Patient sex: M
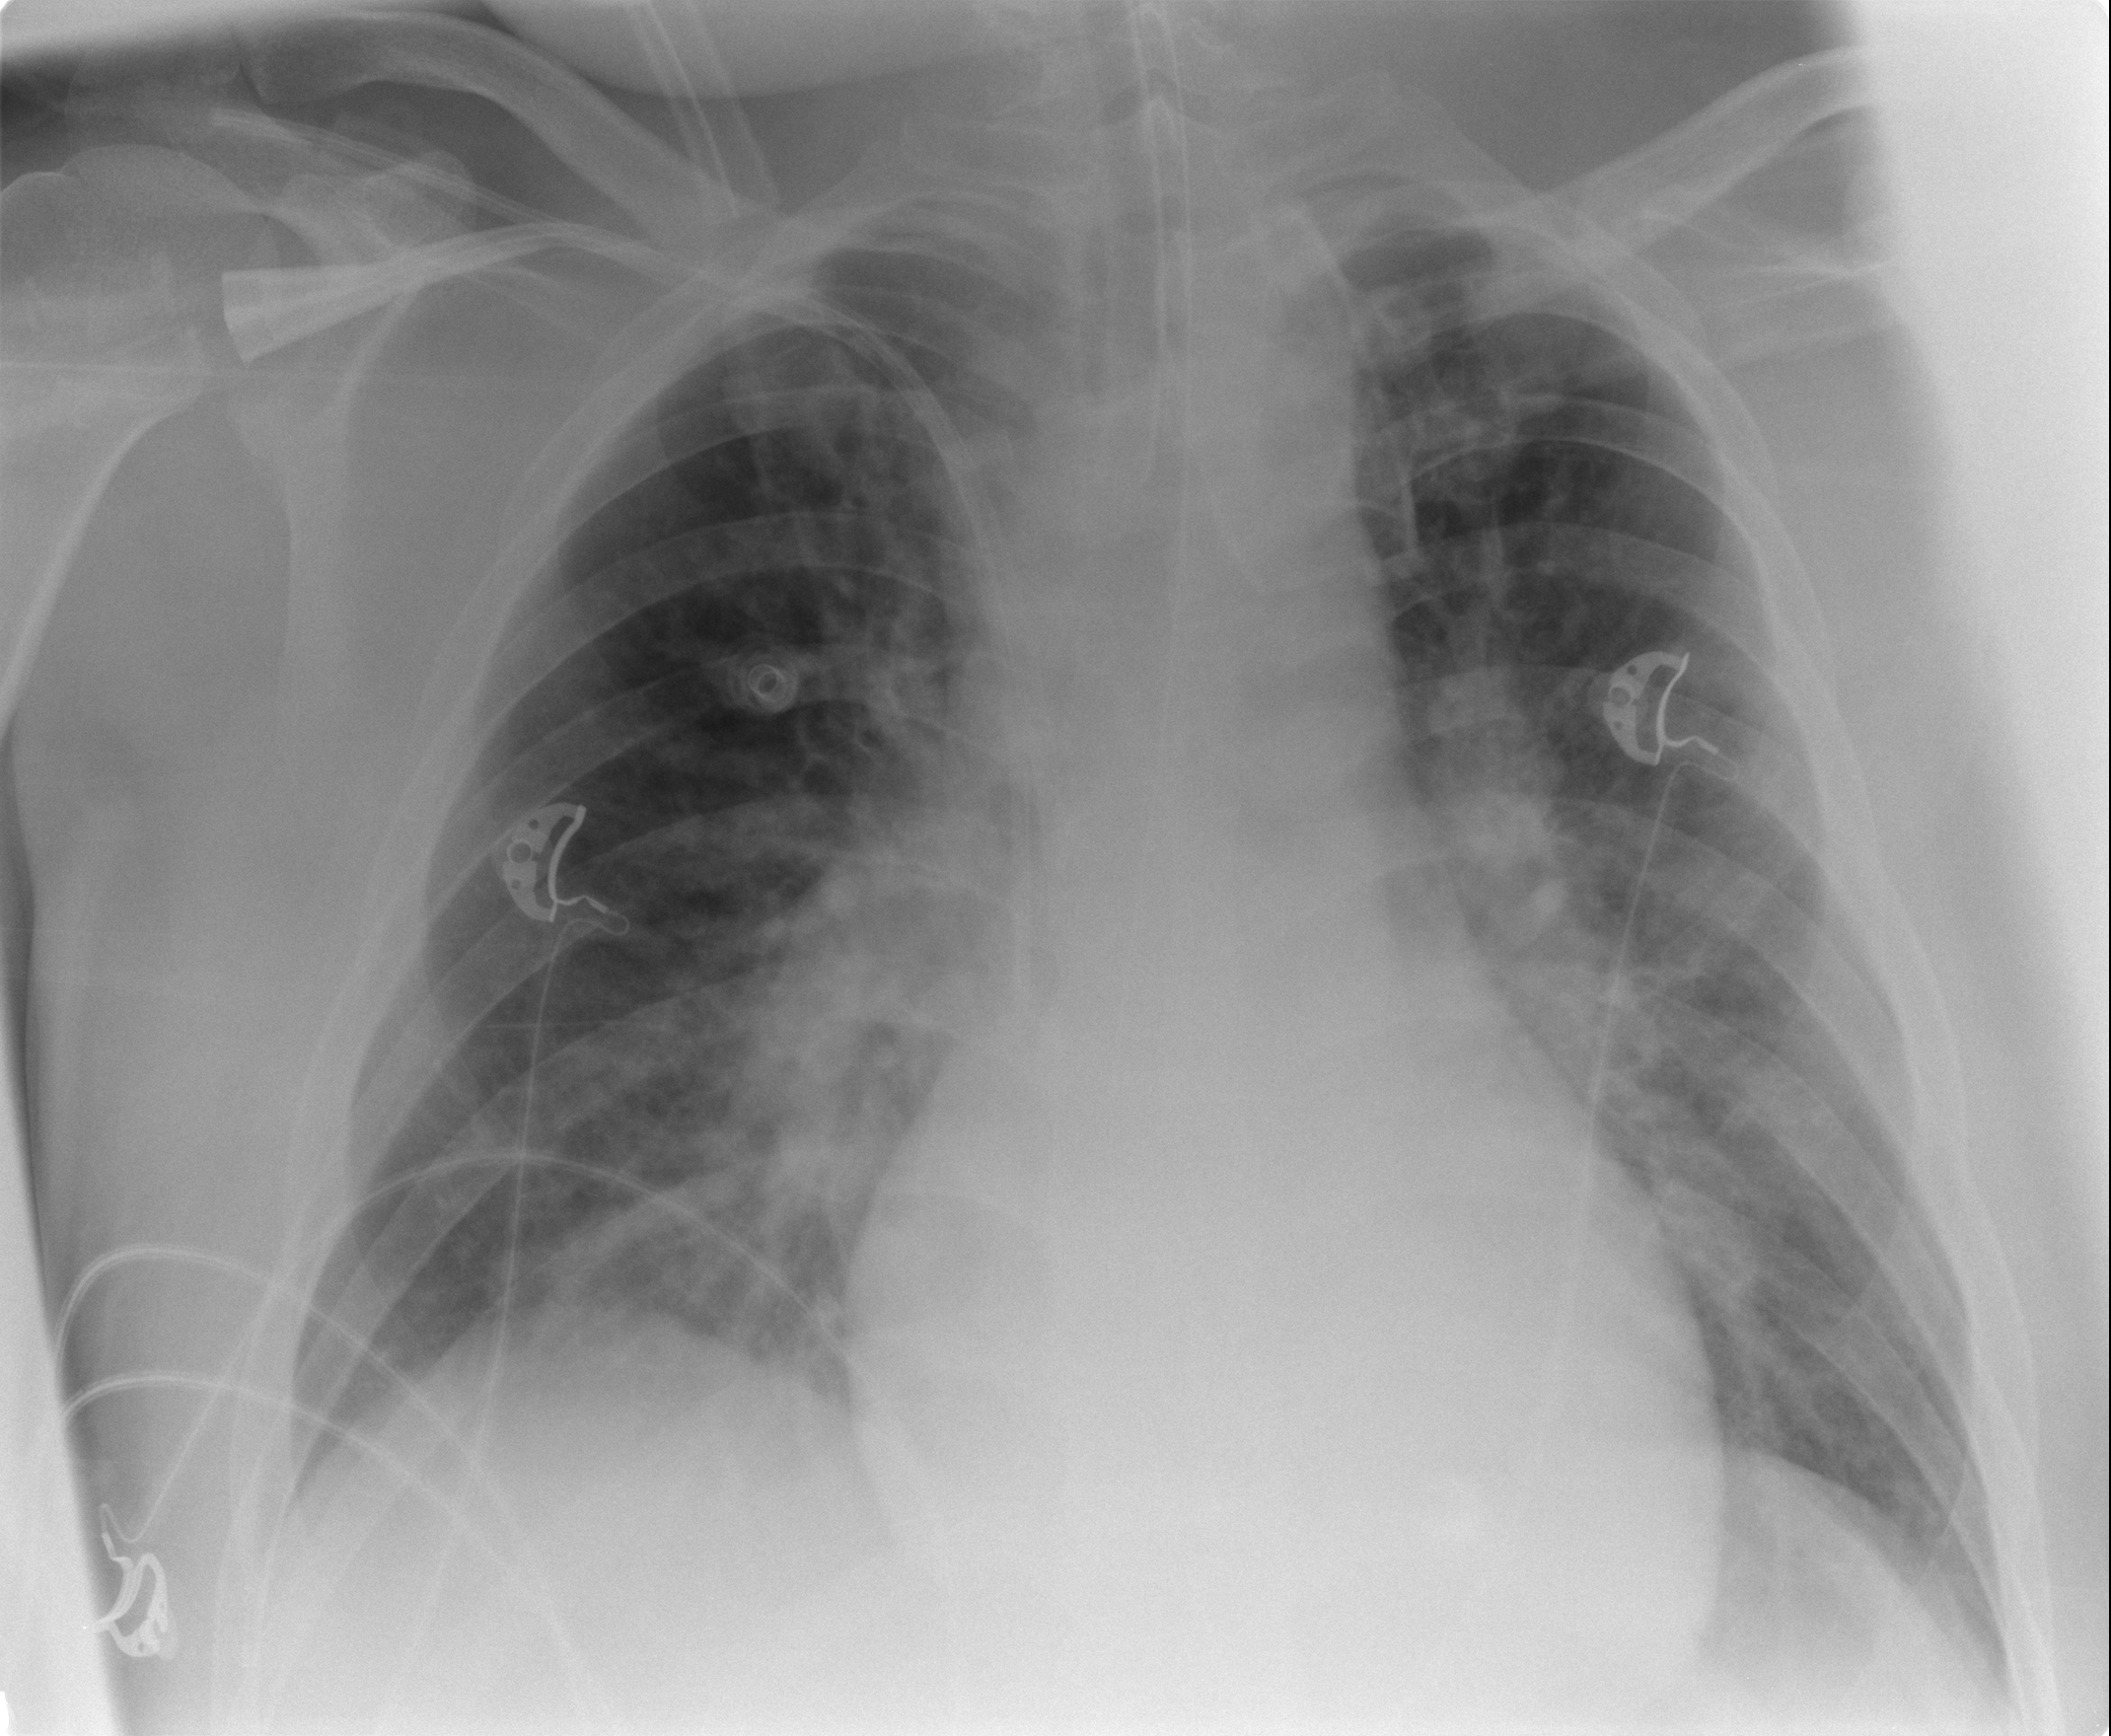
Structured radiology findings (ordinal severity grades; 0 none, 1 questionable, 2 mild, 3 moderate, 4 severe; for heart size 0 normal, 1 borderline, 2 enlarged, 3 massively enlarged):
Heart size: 0
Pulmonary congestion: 1
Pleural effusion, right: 0
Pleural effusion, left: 0
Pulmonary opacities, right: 2
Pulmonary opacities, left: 2
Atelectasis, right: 0
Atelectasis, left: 0